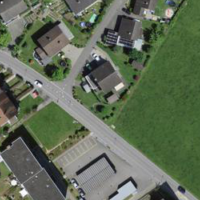
EUNIS habitat code: 54
Species observed at this site:
Gomphocerippus rufus